Interaction volume radius: 10 \u00c5
Interaction volume height: 15 \u00c5
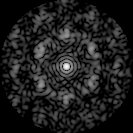
Disorder parameter: 0.6846